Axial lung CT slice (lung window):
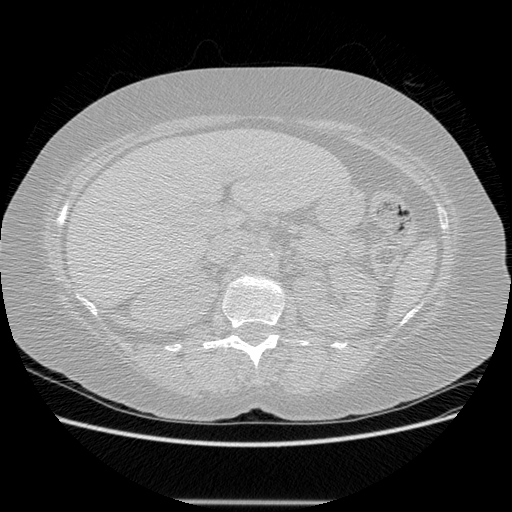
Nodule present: no